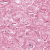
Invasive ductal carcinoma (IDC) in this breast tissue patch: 0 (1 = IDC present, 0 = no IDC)